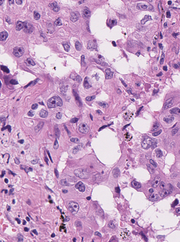
Tumor epithelial tissue: yes
Tumor-associated stroma tissue: yes
Normal tissue: no